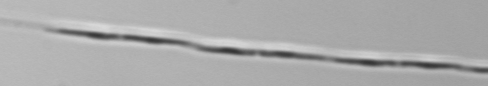
Label: Pseudo-nitzschia